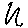
Label: zigzag